Question: I'm using Knockout.js 2.2.1 and Breeze 1.3.5 to retrieve and display some data but the results are way off. The data comes from a self referencing table. As far as I can tell Knockout seems to think that the property of each item should return the entire array and not the actual children of item. What am I doing wrong?
: I created a <URL> and I get the expected results but it doesn't use breeze.js. So perhaps this is a breeze.js issue? Something of note in the fiddle is that and are both referenced without parenthesis whereas in my full blown application breeze.js seems to be converting them to the proper observables* and requiring parenthesis for the .
Current result:
'''
Apparel
- Apparel
Art
- Art
Books
- Books
Movies
- Movies
test
- test
Blu-ray
- Blu-ray
DVD
- DVD
Animation
- Animation
Accessories
- Accessories
'''
Expected result:
'''
Apparel
- Accessories
Art
- Animation
Books
Movies
- Blu-ray
- DVD
test
'''
VM:
'''
var vm = {
categories: ko.observableArray()
};
'''
Knockout.js markup:
'''
<div data-bind="foreach: categories">
<div data-bind="text: Name"></div>
<div data-bind="foreach: Children">
<div data-bind="text: ' - ' + Name()"></div>
</div>
</div>
'''
Breeze code:
'''
var query = breeze.EntityQuery.from("Category")
.orderBy("ParentCategoryId, Name")
.expand("Children");
_entityManager
.executeQuery(query)
.then(function (data) {
vm.categories.removeAll();
console.log("here: " + data.results.length); -- produces 9
data.results.forEach(function (item) {
vm.categories.push(item);
});
})
.fail(function (error) { console.log("Error: " + error); });
'''
Breeze query results:
'''
[ { "$id" : "1",
"$type" : "SR.Data.Models.Domain.Category, SR.Data",
"CategoryId" : 5,
"Children" : [ { "$id" : "2",
"$type" : "SR.Data.Models.Domain.Category, SR.Data",
"CategoryId" : 6,
"Children" : [ ],
"CreatedOn" : "2013-05-31T11:29:11.860",
"Description" : "Accessories",
"IsDeleted" : false,
"IsPublished" : true,
"Name" : "Accessories",
"ParentCategory" : { "$ref" : "1" },
"ParentCategoryId" : 5
} ],
"CreatedOn" : "2013-05-31T11:28:37.677",
"Description" : "Apperal",
"IsDeleted" : false,
"IsPublished" : true,
"Name" : "Apparel"
},
{ "$id" : "3",
"$type" : "SR.Data.Models.Domain.Category, SR.Data",
"CategoryId" : 3,
"Children" : [ { "$id" : "4",
"$type" : "SR.Data.Models.Domain.Category, SR.Data",
"CategoryId" : 4,
"Children" : [ ],
"CreatedOn" : "2013-05-31T11:25:46.333",
"Description" : "Animation",
"IsDeleted" : false,
"IsPublished" : true,
"Name" : "Animation",
"ParentCategory" : { "$ref" : "3" },
"ParentCategoryId" : 3
} ],
"CreatedOn" : "2013-05-31T11:25:30.250",
"Description" : "Art",
"IsDeleted" : false,
"IsPublished" : true,
"Name" : "Art"
},
{ "$id" : "5",
"$type" : "SR.Data.Models.Domain.Category, SR.Data",
"CategoryId" : 1,
"Children" : [ ],
"CreatedOn" : "2013-05-13T17:14:15.880",
"Description" : "Books",
"IsDeleted" : false,
"IsPublished" : true,
"Name" : "Books"
},
{ "$id" : "6",
"$type" : "SR.Data.Models.Domain.Category, SR.Data",
"CategoryId" : 2,
"Children" : [ { "$id" : "7",
"$type" : "SR.Data.Models.Domain.Category, SR.Data",
"CategoryId" : 7,
"Children" : [ ],
"CreatedOn" : "2013-05-31T11:31:05.710",
"Description" : "Blu-ray",
"IsDeleted" : false,
"IsPublished" : true,
"Name" : "Blu-ray",
"ParentCategory" : { "$ref" : "6" },
"ParentCategoryId" : 2
},
{ "$id" : "8",
"$type" : "SR.Data.Models.Domain.Category, SR.Data",
"CategoryId" : 8,
"Children" : [ ],
"CreatedOn" : "2013-05-31T11:31:15.000",
"Description" : "DVD",
"IsDeleted" : false,
"IsPublished" : true,
"Name" : "DVD",
"ParentCategory" : { "$ref" : "6" },
"ParentCategoryId" : 2
}
],
"CreatedOn" : "2013-05-14T12:13:36.570",
"Description" : "DVD's & Blu-ray",
"IsDeleted" : false,
"IsPublished" : true,
"Name" : "Movies"
},
{ "$id" : "9",
"$type" : "SR.Data.Models.Domain.Category, SR.Data",
"CategoryId" : 11,
"Children" : [ ],
"CreatedOn" : "2013-06-03T15:32:50.023",
"Description" : "test",
"IsDeleted" : false,
"IsPublished" : true,
"Name" : "test"
},
{ "$ref" : "7" },
{ "$ref" : "8" },
{ "$ref" : "4" },
{ "$ref" : "2" }
]
'''
Category entity:
'''
public class Category
{
public Category() { }
public virtual int CategoryId { get; set; }
public virtual int? ParentCategoryId { get; set; }
public virtual int? PictureId { get; set; }
public virtual string Name { get; set; }
public virtual string Description { get; set; }
public virtual bool IsPublished { get; set; }
public virtual bool IsDeleted { get; set; }
public virtual DateTime CreatedOn { get; set; }
public virtual Category ParentCategory { get; set; }
public virtual Picture Picture { get; set; }
public virtual ICollection<Category> Children { get; set; }
}
'''
Category mapping:
'''
modelBuilder.Entity<Category>().HasKey(a => a.CategoryId);
modelBuilder.Entity<Category>().HasOptional(x => x.Picture).WithMany().HasForeignKey(x => x.PictureId);
modelBuilder.Entity<Category>().HasOptional(x => x.ParentCategory).WithMany().HasForeignKey(x => x.ParentCategoryId);
modelBuilder.Entity<Category>().HasMany(x => x.Children).WithOptional().HasForeignKey(x => x.ParentCategoryId);
'''
Category table:

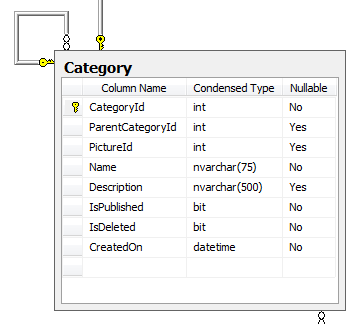
Answer: Figured it out finally! My mapping setup of the entity was wrong. Just when I thought I couldn't hate the people that made this convoluted api any more, they prove me wrong.
'''
modelBuilder.Entity<Category>().HasOptional(x => x.ParentCategory).WithMany(x => x.ChildrenElements).HasForeignKey(x => x.ParentCategoryId);
'''